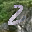
Label: 2